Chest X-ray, AP view. Patient: 67 years old, sex M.
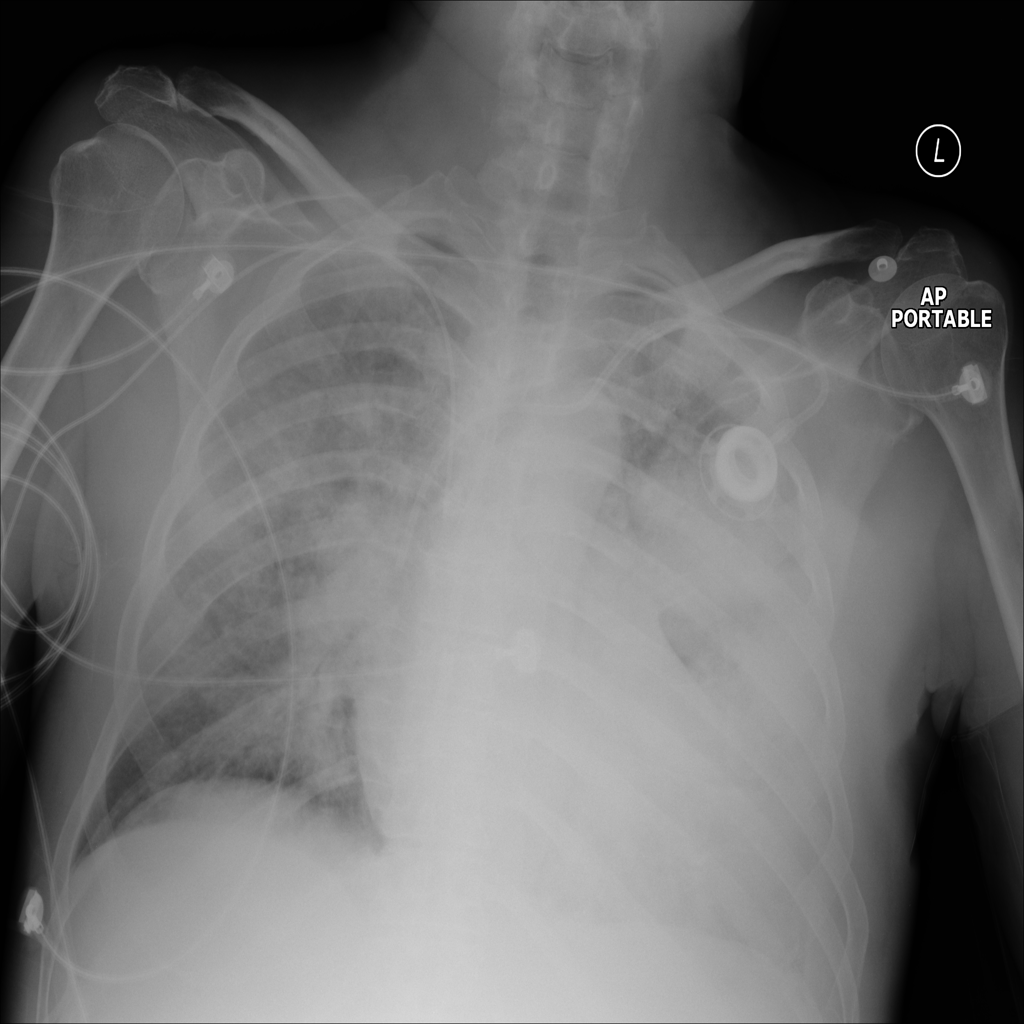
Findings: Atelectasis, Consolidation, Infiltration